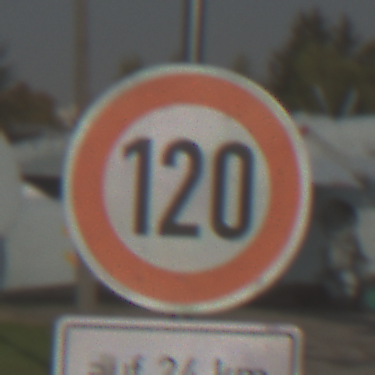
Verkehrszeichen: Geschwindigkeit120
Zusatzzeichen unten: LaengeEinerStrecke6
Umgebung: Outdoor, Special
Tageszeit: MorningAfternoon
Wetter: Clear
Licht: Natural
Jahreszeit: NotSpecified
Kontrast: HighContrast